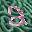
Label: 2